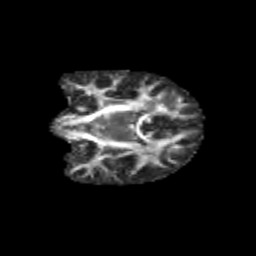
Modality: FA
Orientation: coronal
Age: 11
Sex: female
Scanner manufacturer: siemens
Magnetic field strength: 3 T
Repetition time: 3.8 s
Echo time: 0.07 s